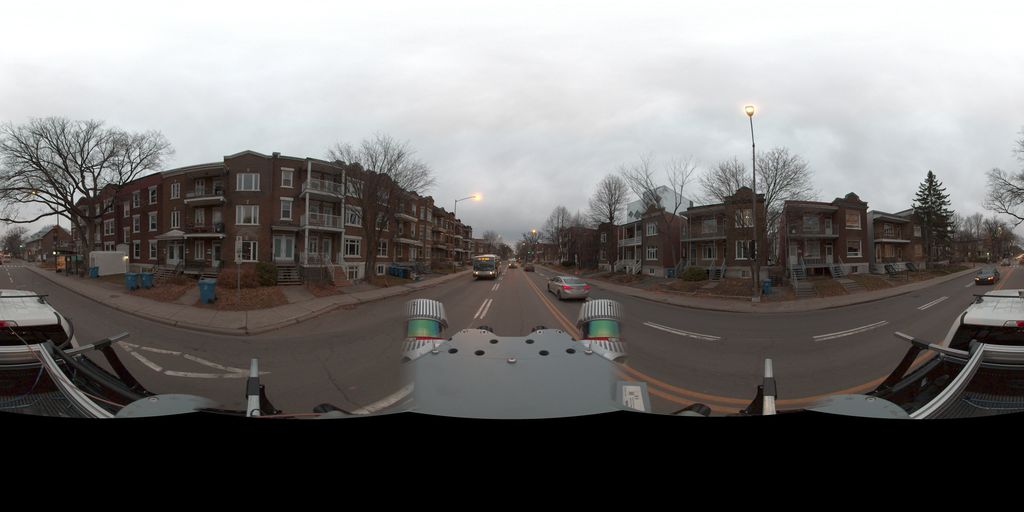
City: quebec_city